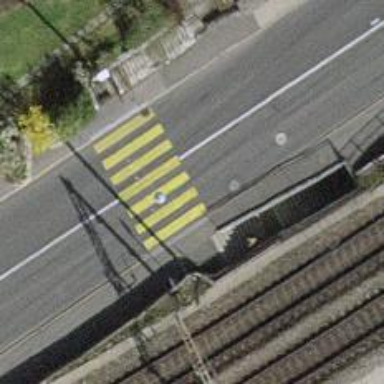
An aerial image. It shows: Uncontrolled zebra crossing.